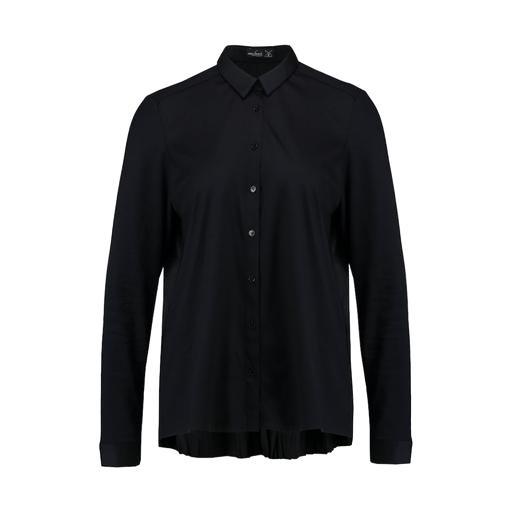
flowing and dark shirt, black buttoned long sleeved shirt, black long sleeve boyfriend shirt, white background